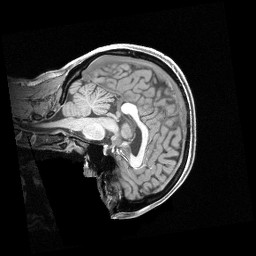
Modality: T1w
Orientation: sagittal
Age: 20
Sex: female
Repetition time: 2.4 s
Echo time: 0.00222 s